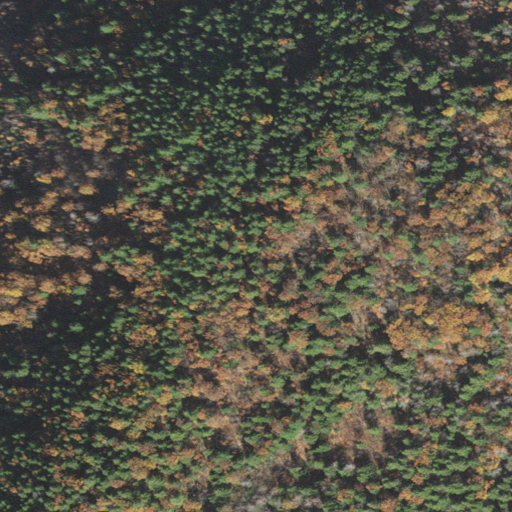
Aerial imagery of mountain in New Hampshire named Gibson Mountain containing mixed forest and evergreen forest